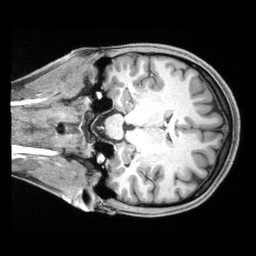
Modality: T1w
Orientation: coronal
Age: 24
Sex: female
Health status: healthy
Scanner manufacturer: siemens
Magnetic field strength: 3 T
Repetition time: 2.4 s
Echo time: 0.00194 s